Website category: game
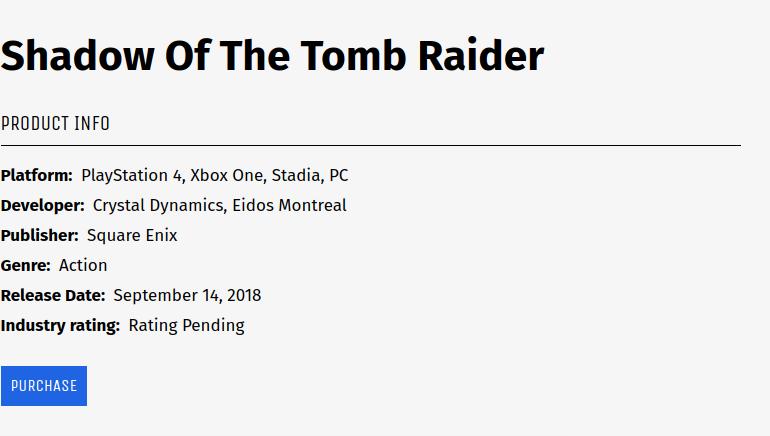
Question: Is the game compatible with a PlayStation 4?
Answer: yes

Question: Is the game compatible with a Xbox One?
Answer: yes